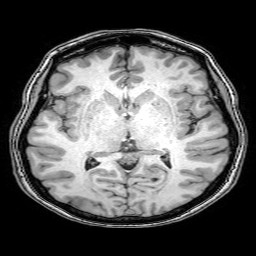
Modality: T1w
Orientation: coronal
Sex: female
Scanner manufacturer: philips
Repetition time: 0.008191 s
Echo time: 0.00375 s